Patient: sex F, age 83
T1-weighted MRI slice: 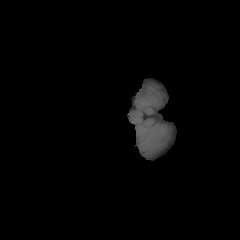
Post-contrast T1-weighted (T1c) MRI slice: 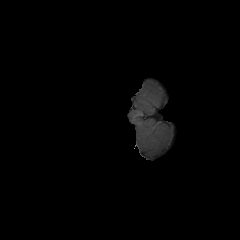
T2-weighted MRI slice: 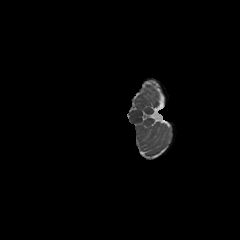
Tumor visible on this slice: no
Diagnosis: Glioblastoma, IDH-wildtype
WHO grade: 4